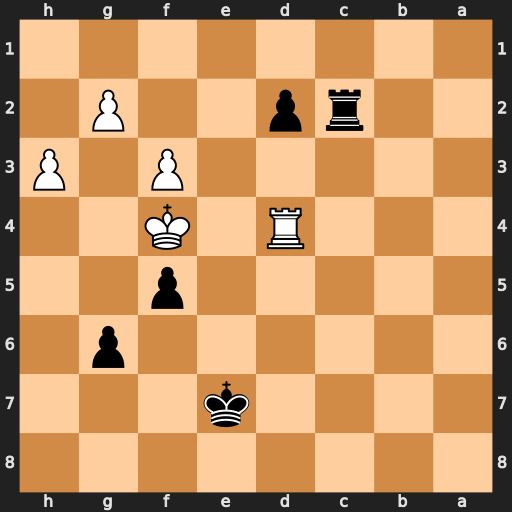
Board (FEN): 8/4k3/6p1/5p2/3R1K2/5P1P/2rp2P1/8
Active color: b
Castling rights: -
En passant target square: -
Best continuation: Rc4 Rxc4 d1=Q